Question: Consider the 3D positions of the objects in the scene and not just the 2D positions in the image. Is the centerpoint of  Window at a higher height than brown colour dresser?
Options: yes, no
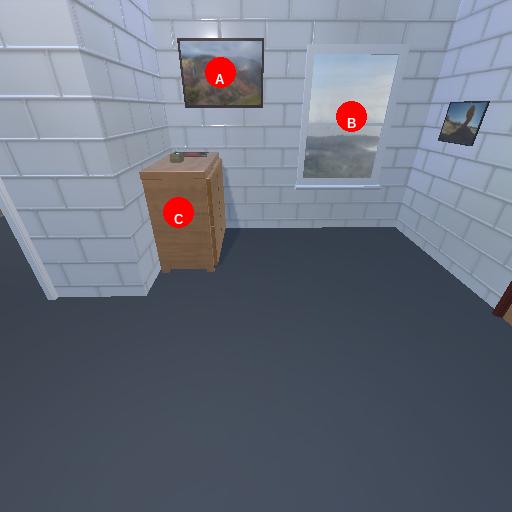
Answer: yes